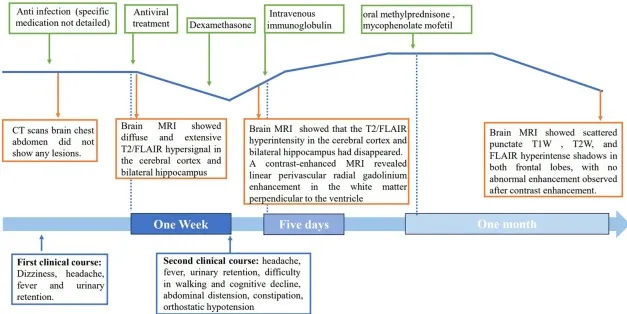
Timeline of clinical course. The clinical, radiological characteristics and treatment of the patient.
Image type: chart (chart)